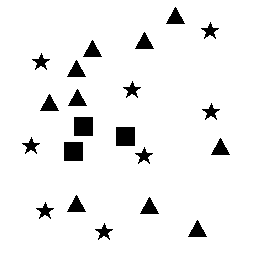
Squares: 3
Triangles: 10
Stars: 8
Total shapes: 21